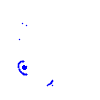
Particle: pion